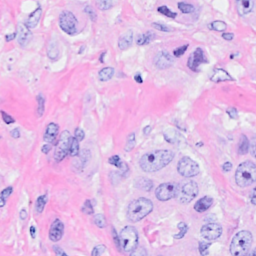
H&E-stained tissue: Breast